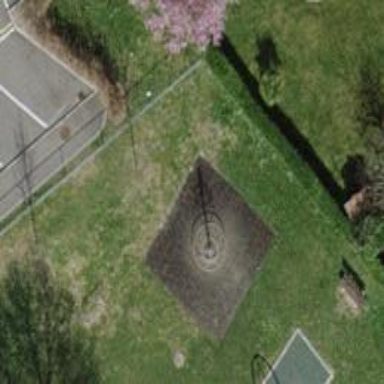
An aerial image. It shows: Playground with various play structures.